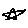
Label: star